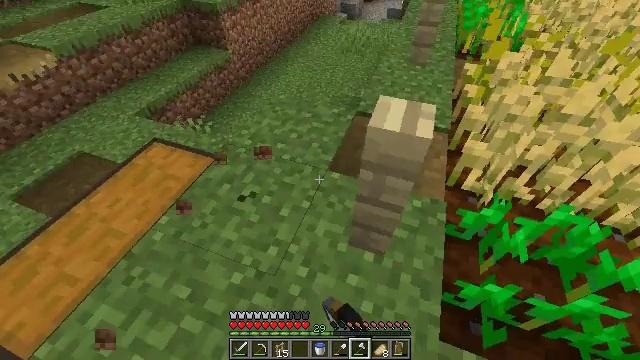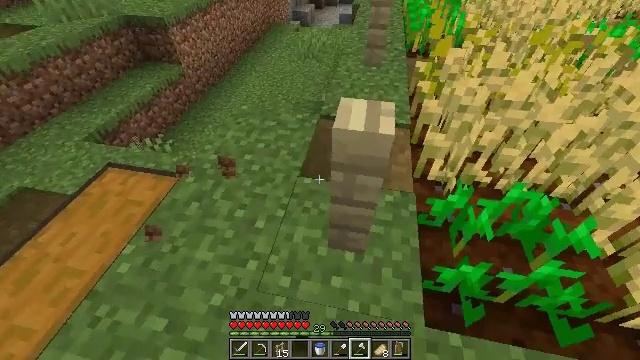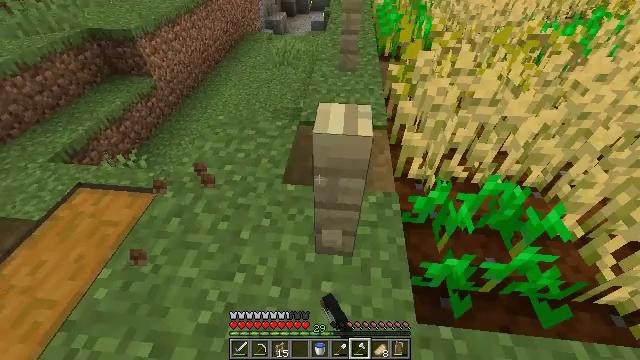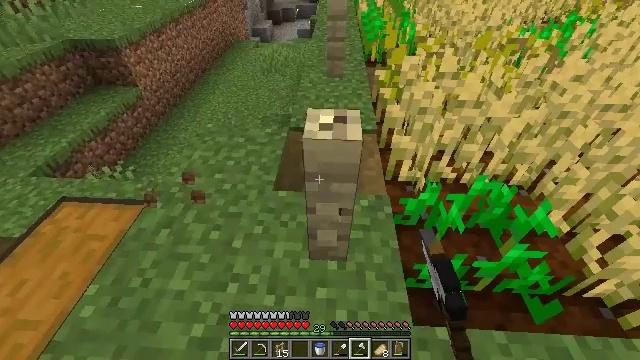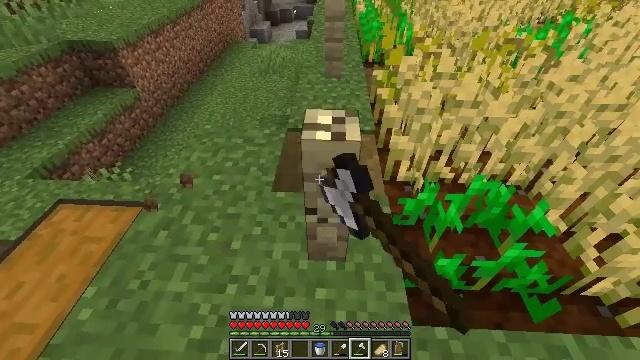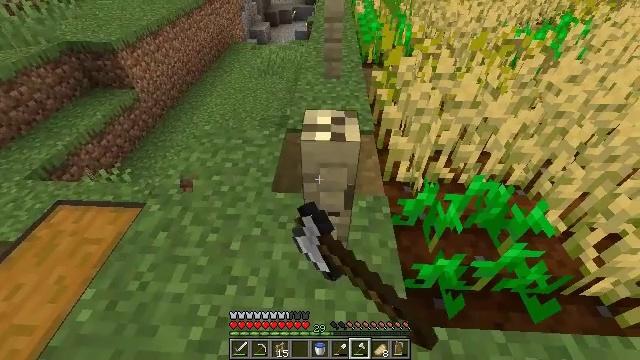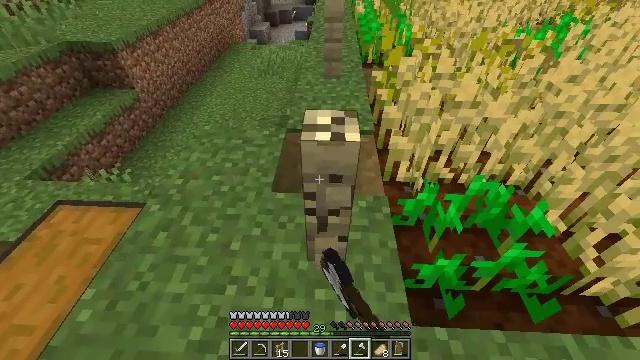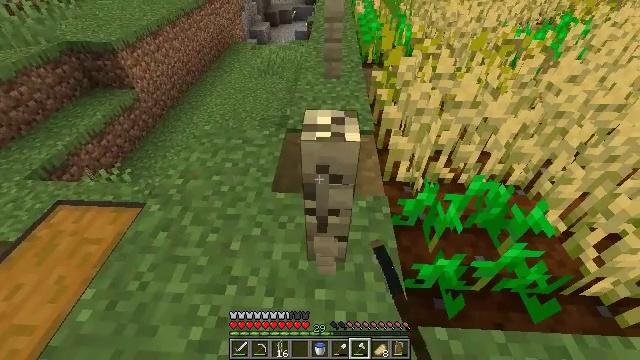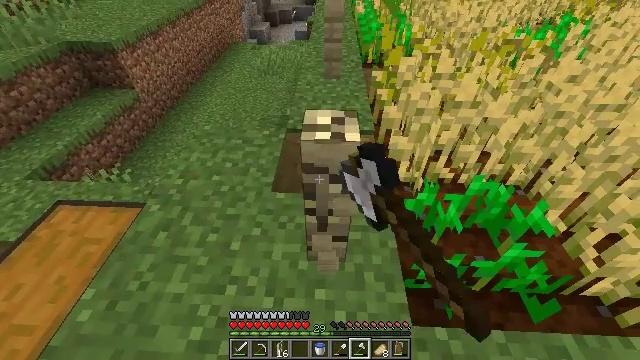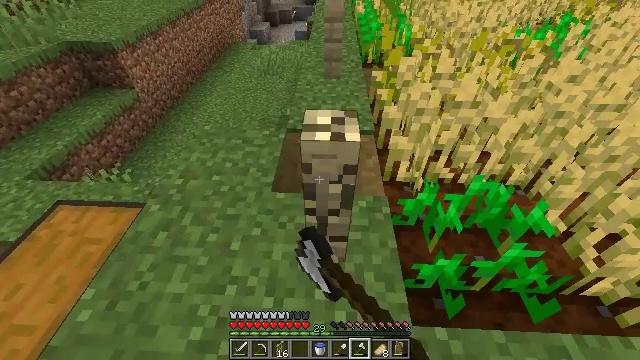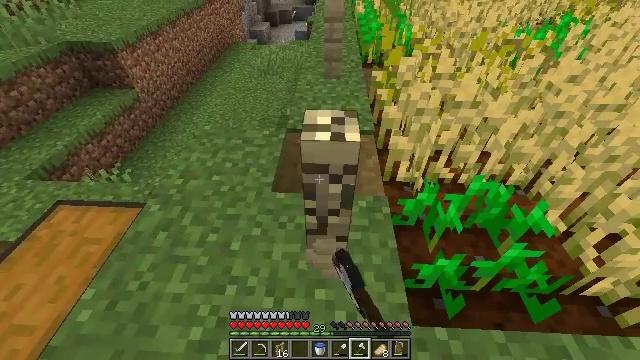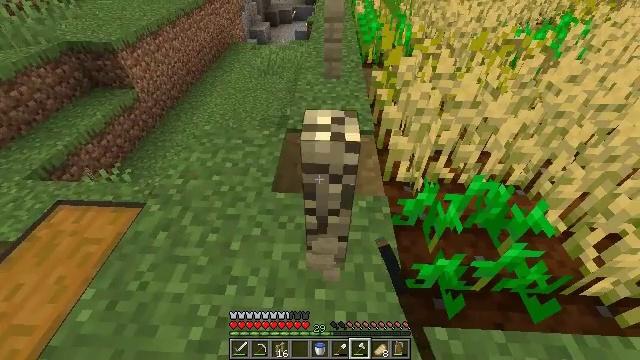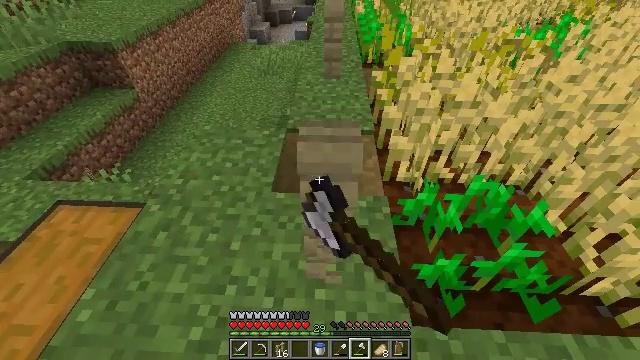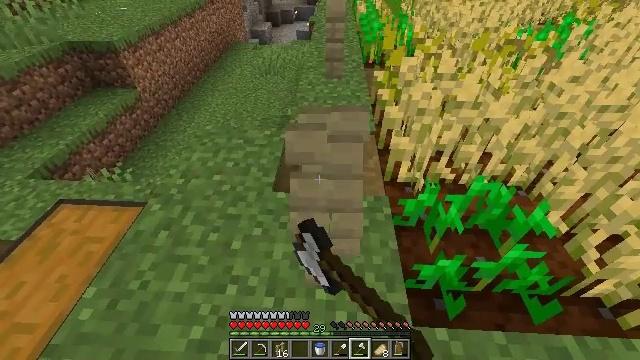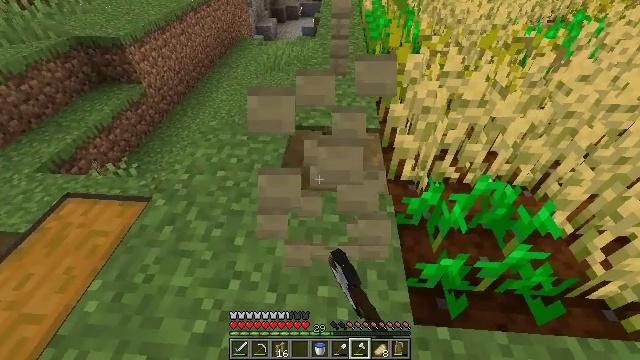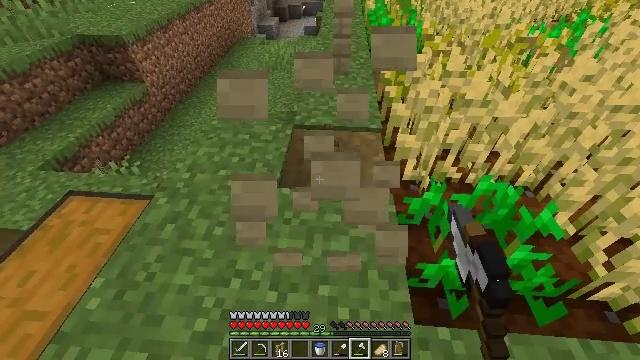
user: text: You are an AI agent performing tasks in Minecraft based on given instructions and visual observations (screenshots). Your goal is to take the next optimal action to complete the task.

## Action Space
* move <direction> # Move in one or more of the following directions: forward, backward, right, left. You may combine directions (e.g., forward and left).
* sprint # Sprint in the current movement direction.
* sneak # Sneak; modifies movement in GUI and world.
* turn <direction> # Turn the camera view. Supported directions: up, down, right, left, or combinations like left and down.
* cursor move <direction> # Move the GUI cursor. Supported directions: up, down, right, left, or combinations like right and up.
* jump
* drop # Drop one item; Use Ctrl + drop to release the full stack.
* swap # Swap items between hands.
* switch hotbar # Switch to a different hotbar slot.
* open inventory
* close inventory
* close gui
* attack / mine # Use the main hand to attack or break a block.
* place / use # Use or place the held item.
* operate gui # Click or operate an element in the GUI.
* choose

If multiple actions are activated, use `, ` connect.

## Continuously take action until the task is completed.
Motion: motion action
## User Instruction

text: Gather the birch fence from a structure.
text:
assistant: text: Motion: turn right and up, attack / mine
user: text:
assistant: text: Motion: turn right and up, attack / mine
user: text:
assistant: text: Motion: turn right and up, attack / mine
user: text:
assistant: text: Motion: attack / mine
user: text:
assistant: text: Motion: attack / mine
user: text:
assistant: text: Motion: attack / mine
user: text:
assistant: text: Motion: attack / mine
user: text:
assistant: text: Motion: attack / mine
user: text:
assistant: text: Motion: attack / mine
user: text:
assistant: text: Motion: attack / mine
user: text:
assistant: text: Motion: attack / mine
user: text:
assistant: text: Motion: attack / mine
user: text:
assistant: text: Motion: attack / mine
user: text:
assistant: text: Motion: turn left, attack / mine
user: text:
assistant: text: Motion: attack / mine
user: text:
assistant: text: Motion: attack / mine
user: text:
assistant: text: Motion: attack / mine